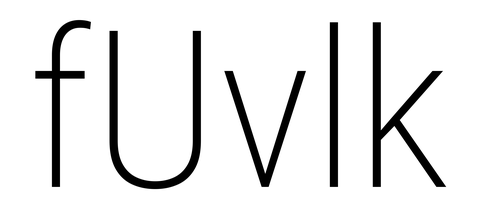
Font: Roboto_Condensed_ExtraLight